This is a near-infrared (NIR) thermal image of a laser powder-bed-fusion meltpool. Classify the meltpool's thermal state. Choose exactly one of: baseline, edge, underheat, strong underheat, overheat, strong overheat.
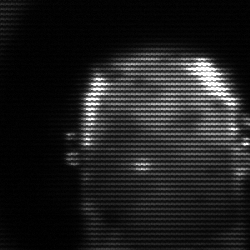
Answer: baseline